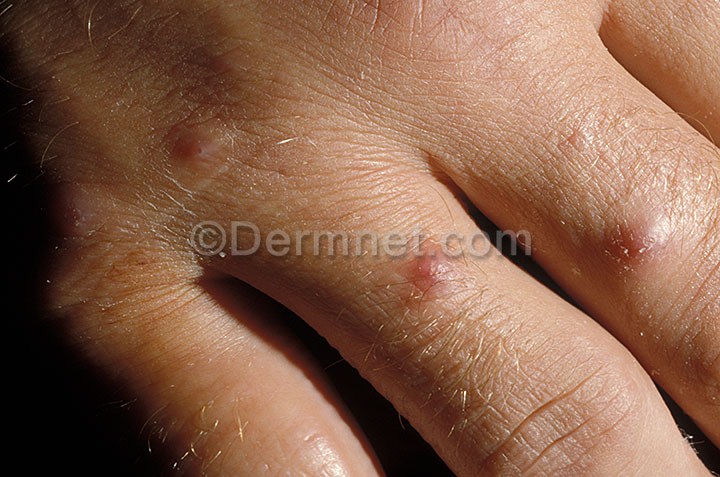
Disease: Scabies Lyme Disease and other Infestations and Bites